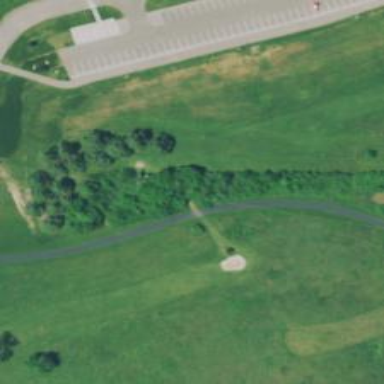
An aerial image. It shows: Disc golf course featuring disc golf basket.